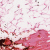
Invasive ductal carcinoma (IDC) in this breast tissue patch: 0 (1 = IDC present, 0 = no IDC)